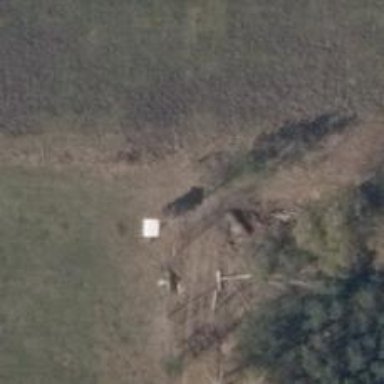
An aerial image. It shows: Hunting stand.